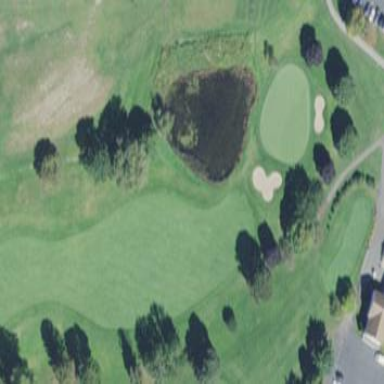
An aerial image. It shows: Water hazard on golf course. The hazard is natural water feature.